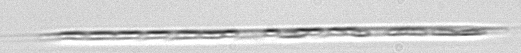
Label: Rhizosolenia